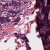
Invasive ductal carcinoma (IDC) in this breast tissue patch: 1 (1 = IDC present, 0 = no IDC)